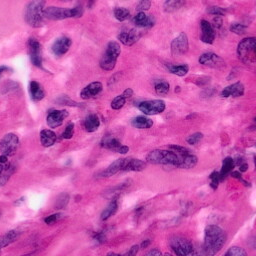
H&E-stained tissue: Pancreatic